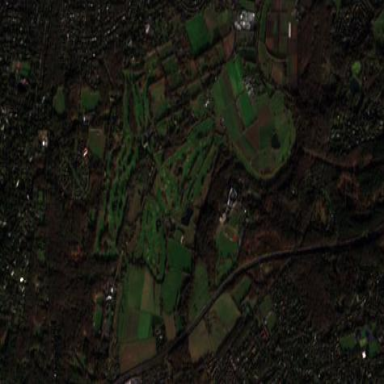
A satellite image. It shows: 18-hole golf course categorized under leisure land.